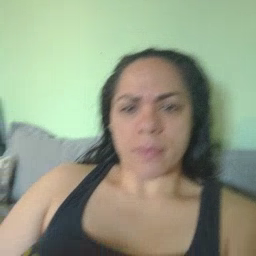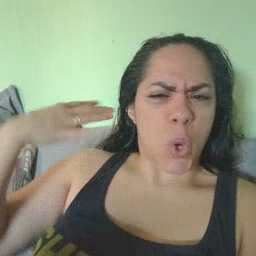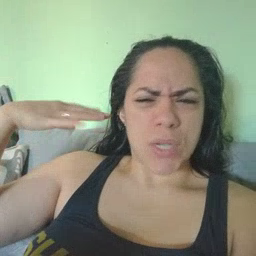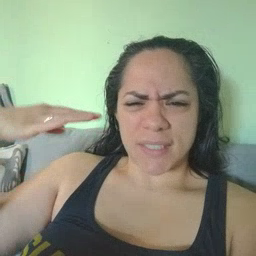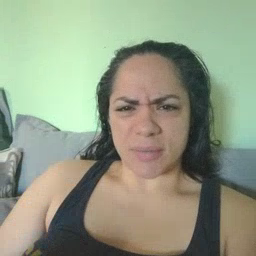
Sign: noisy